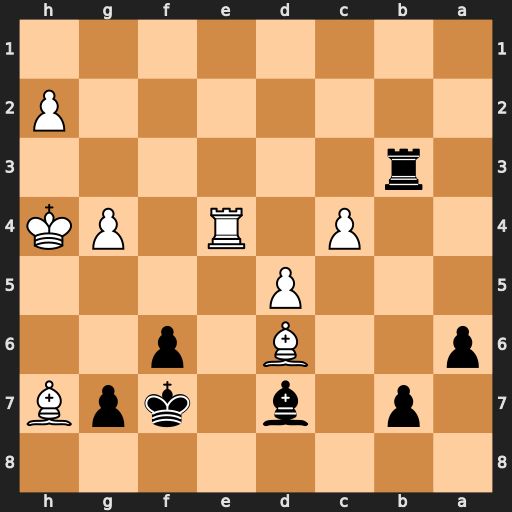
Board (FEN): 8/1p1b1kpB/p2B1p2/3P4/2P1R1PK/1r6/7P/8
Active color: b
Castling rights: -
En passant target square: -
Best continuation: g5+ Kh5 Rh3#